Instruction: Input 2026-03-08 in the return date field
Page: home
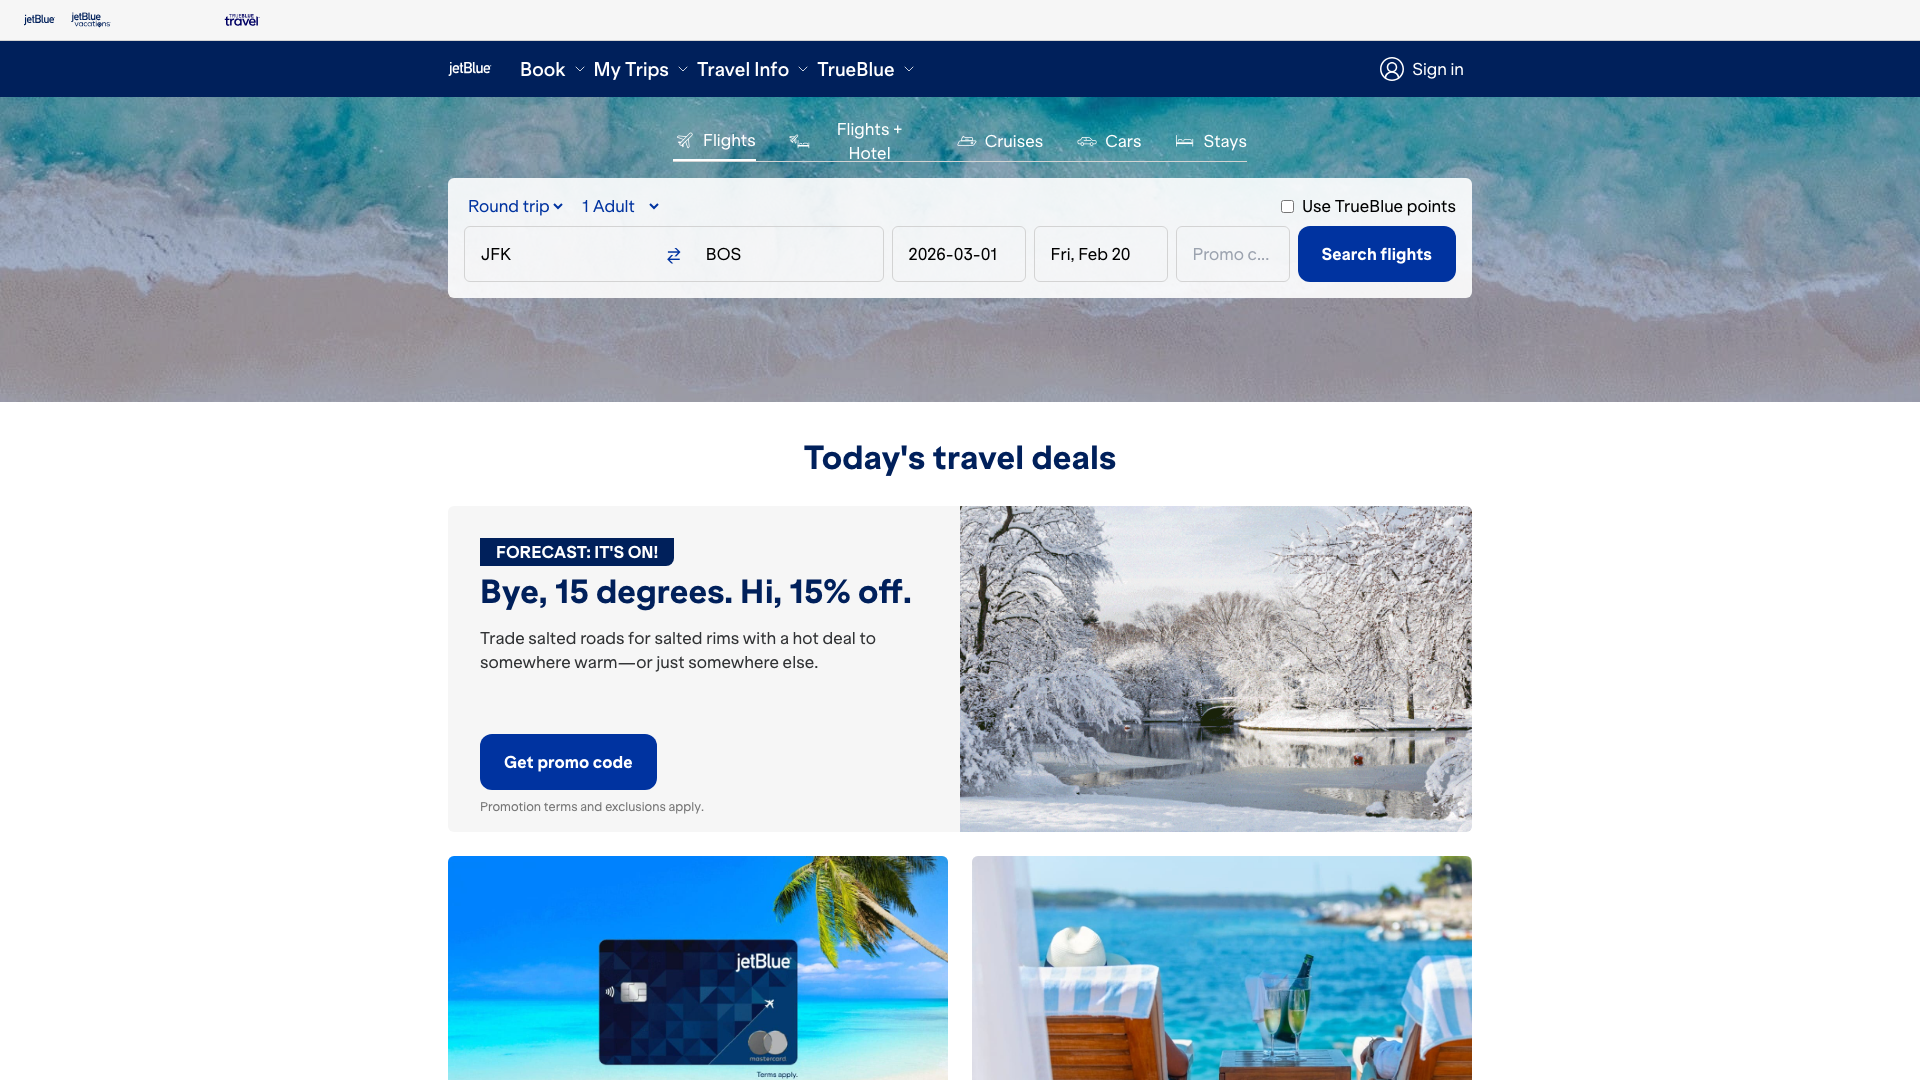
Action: type